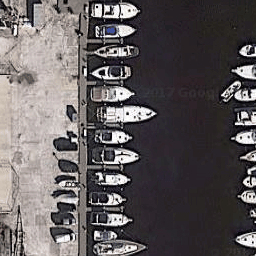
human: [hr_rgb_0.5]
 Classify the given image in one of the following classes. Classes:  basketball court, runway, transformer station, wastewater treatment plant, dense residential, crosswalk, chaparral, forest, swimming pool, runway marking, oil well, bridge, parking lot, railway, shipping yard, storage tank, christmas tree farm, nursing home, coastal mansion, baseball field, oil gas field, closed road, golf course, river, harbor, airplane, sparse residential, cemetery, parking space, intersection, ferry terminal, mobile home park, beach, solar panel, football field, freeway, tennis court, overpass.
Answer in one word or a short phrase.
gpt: harbor